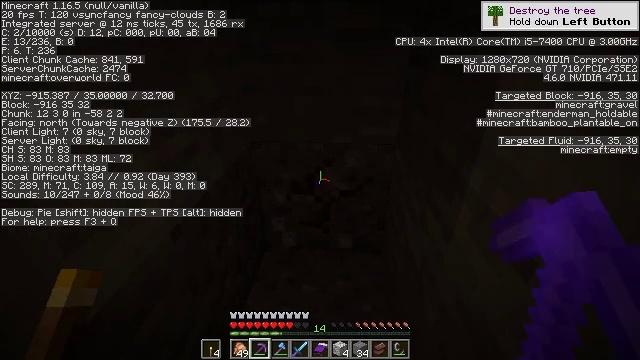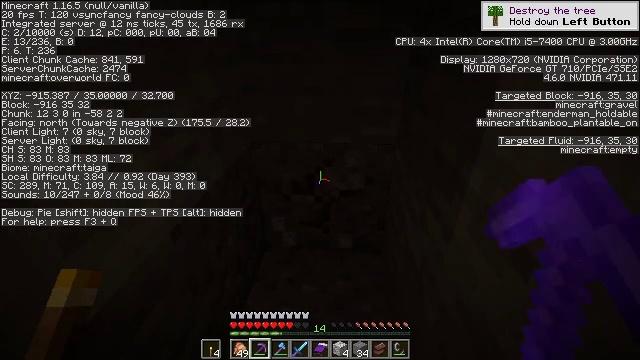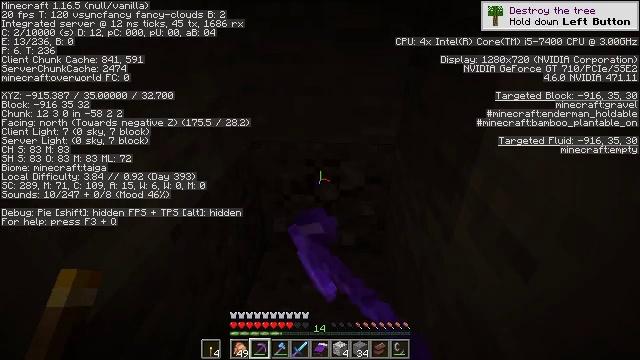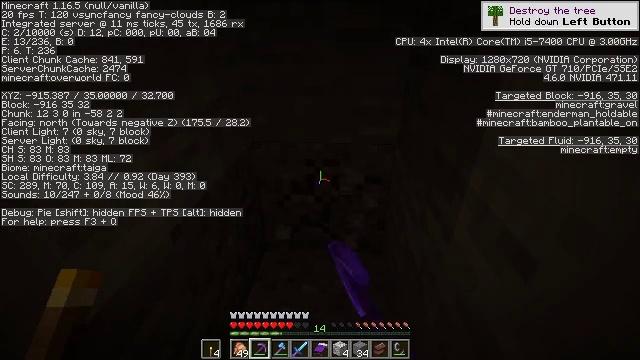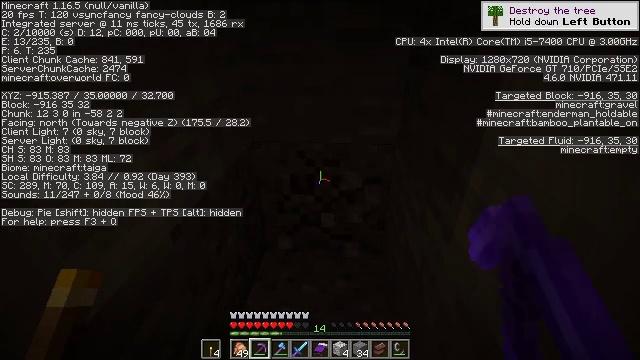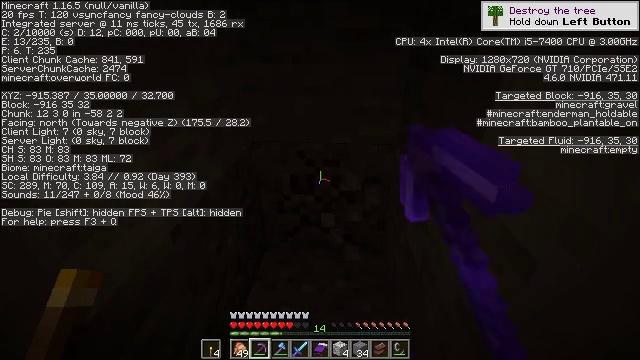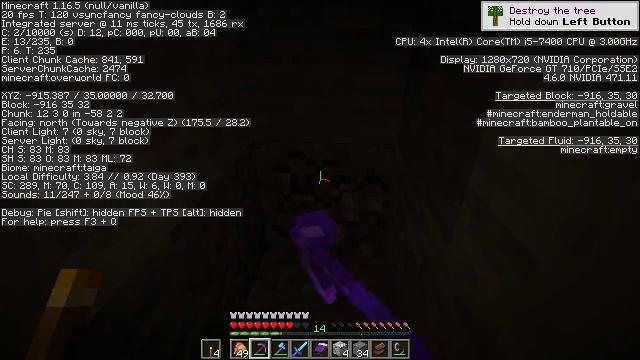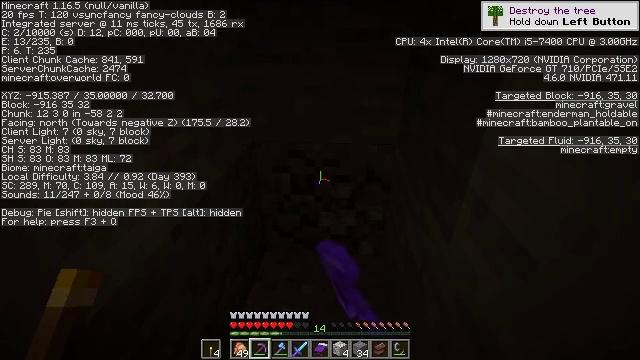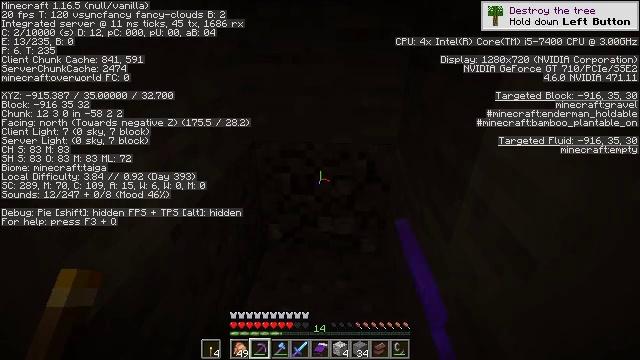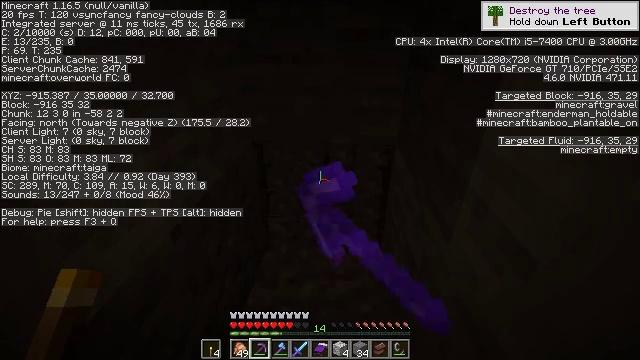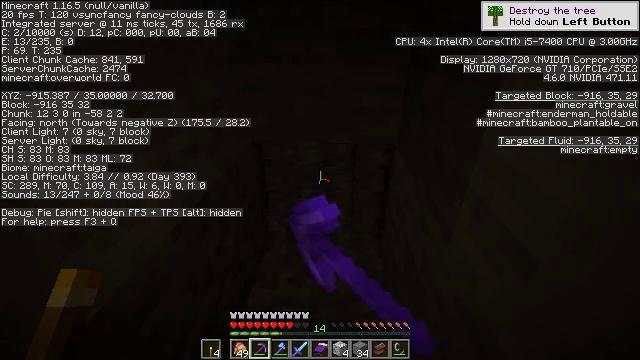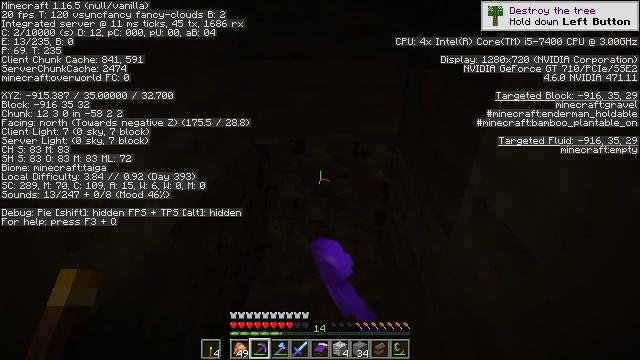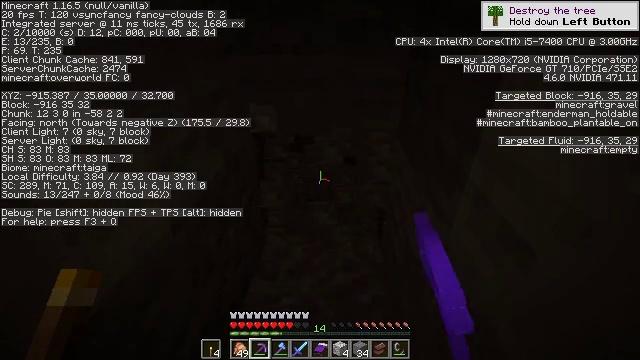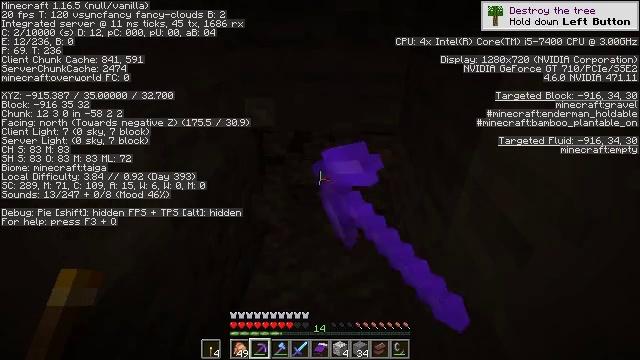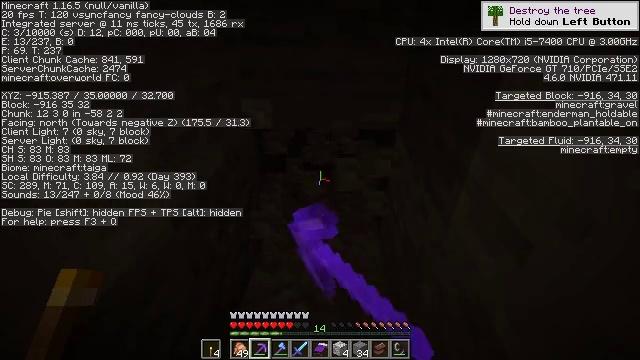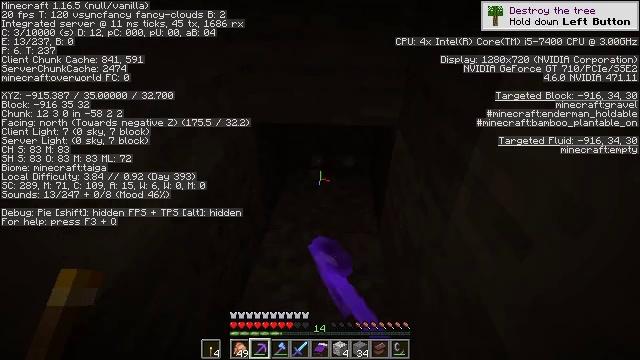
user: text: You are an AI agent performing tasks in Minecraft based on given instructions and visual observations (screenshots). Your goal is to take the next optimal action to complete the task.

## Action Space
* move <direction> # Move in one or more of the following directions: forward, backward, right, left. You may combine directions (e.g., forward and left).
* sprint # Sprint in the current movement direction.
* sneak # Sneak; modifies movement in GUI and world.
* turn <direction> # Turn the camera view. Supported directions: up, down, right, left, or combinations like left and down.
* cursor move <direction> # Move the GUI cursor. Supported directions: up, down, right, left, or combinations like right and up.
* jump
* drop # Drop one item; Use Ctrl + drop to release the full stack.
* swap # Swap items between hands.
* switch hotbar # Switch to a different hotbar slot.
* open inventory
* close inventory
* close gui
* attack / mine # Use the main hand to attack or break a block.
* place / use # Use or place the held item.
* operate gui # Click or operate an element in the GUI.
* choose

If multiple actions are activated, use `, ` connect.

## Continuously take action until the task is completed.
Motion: motion action
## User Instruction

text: Mine gravel from the ground.
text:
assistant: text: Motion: attack / mine
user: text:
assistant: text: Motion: attack / mine
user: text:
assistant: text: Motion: attack / mine
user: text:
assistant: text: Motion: attack / mine
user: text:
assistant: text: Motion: attack / mine
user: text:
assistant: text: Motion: attack / mine
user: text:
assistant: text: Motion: attack / mine
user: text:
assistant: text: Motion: attack / mine
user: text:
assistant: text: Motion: attack / mine
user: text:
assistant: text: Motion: attack / mine
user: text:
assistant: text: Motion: attack / mine
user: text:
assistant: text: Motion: turn down, attack / mine
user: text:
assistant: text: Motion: turn down, attack / mine
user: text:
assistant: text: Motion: attack / mine
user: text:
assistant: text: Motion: attack / mine
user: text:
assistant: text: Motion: turn down, attack / mine
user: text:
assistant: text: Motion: turn down, attack / mine
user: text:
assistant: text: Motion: attack / mine
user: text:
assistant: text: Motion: attack / mine
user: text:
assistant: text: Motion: attack / mine
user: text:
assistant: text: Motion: attack / mine
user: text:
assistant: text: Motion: attack / mine
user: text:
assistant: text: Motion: attack / mine
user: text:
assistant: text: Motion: attack / mine
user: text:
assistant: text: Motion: attack / mine
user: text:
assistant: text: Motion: attack / mine
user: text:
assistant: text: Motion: attack / mine
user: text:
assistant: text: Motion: attack / mine
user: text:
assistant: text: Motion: attack / mine
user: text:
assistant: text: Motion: attack / mine